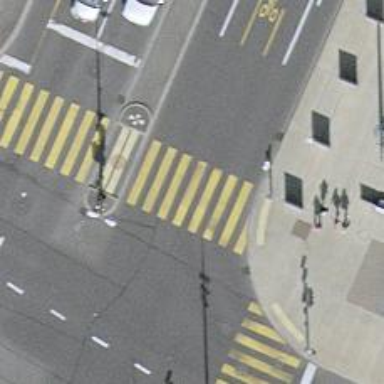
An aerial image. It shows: Crossing with traffic signals.